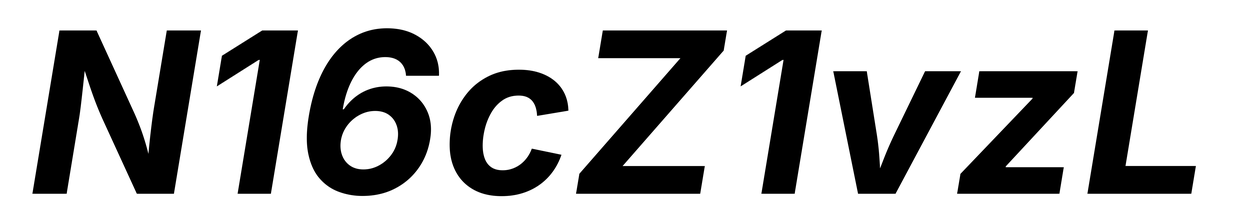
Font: Inter-Italic_Bold_Italic